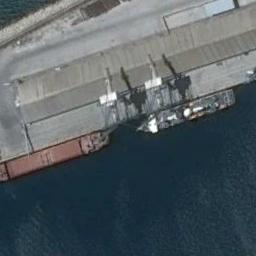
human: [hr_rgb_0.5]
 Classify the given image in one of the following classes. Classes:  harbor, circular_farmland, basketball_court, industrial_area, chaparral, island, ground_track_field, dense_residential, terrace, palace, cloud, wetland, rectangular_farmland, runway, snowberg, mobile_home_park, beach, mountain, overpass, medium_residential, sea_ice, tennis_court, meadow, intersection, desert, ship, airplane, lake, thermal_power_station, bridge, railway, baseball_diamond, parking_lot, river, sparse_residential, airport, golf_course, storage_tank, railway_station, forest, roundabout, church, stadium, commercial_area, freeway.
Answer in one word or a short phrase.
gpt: ship